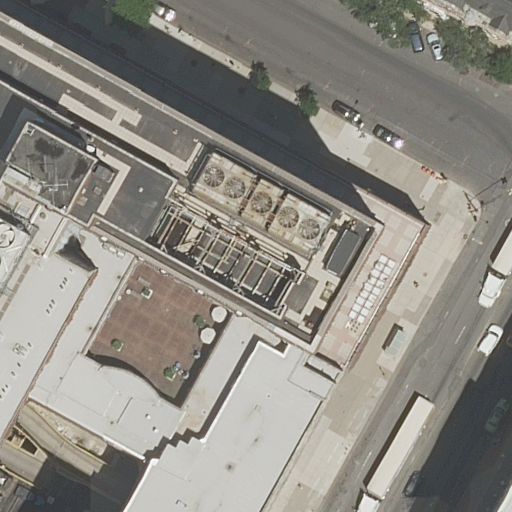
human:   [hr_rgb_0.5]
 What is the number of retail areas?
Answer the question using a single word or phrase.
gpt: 1

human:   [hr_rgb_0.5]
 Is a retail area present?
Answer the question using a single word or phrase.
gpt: yes

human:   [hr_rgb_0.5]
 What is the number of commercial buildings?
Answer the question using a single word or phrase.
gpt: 0

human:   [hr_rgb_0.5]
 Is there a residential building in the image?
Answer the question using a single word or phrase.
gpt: yes

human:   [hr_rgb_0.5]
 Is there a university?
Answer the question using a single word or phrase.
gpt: yes

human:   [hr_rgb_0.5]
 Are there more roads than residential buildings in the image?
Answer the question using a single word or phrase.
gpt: no

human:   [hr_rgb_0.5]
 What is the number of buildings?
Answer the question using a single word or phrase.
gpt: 5

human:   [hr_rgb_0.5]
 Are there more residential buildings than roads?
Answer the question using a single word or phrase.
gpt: yes

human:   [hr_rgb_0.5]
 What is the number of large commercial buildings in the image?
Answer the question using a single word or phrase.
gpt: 0

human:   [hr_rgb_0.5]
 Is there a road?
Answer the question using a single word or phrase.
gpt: yes

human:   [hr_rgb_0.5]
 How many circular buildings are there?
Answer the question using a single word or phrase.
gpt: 0

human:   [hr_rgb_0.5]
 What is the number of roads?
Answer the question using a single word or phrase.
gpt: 3

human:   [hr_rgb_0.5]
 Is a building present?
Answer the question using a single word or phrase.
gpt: yes

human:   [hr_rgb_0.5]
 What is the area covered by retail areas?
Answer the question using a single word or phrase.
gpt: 5m2

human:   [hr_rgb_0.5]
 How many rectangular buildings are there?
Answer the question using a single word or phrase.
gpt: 3

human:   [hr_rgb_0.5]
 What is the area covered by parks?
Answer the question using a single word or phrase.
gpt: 499m2

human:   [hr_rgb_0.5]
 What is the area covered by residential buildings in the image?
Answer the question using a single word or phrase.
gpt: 5615m2

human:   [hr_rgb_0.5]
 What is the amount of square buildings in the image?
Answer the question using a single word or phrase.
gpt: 0

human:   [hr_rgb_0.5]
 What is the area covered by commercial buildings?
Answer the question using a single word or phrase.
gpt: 0m2

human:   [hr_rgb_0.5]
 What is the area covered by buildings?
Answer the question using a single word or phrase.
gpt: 5615m2

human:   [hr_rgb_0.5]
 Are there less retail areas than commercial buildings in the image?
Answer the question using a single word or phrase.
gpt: no

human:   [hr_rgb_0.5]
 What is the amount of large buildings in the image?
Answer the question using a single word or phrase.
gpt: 3

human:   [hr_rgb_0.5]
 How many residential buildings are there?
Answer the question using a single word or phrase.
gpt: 5

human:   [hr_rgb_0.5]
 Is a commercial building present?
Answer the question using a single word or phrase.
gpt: no

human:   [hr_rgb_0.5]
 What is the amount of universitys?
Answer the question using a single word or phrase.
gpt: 3

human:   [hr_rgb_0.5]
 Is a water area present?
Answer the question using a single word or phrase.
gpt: no

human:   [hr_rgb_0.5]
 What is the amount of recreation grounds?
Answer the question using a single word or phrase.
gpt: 1

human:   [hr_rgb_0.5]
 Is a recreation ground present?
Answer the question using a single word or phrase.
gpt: yes

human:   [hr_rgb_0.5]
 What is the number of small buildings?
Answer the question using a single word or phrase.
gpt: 2

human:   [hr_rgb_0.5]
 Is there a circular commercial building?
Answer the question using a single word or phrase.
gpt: no

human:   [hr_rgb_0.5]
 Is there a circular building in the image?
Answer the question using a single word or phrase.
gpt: no

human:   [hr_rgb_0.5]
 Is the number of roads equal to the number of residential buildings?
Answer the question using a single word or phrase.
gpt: no

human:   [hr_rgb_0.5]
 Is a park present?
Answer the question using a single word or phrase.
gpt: yes

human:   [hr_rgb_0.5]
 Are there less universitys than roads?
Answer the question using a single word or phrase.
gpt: no

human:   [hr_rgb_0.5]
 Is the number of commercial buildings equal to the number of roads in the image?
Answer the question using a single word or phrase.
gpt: no

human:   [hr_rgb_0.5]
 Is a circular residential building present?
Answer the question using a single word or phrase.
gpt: no

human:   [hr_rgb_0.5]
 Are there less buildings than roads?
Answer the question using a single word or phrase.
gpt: no

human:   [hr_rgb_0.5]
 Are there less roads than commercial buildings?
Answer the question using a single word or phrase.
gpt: no

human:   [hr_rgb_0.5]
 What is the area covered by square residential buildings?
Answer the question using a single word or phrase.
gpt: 0m2

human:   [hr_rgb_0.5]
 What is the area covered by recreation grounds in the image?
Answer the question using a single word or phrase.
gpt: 492m2

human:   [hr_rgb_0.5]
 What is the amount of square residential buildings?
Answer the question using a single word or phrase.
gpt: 0

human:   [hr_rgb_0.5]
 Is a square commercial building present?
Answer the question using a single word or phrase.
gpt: no

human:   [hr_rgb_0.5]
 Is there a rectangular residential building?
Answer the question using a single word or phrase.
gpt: yes

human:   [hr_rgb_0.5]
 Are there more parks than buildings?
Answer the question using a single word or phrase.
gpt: no

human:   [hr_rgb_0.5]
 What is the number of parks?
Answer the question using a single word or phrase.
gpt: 1

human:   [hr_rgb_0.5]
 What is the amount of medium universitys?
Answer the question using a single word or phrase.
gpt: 0

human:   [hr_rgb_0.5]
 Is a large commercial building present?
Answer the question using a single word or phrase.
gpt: no

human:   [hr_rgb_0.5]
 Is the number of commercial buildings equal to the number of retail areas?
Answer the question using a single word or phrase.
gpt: no

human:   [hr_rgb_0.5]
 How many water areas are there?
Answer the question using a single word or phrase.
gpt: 0

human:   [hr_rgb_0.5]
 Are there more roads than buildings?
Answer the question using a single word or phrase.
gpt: no

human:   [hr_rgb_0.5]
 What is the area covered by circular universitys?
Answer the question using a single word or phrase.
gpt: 0m2

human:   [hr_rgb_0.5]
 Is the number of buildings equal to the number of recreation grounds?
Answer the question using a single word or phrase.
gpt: no

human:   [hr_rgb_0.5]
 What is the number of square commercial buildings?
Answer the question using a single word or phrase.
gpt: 0

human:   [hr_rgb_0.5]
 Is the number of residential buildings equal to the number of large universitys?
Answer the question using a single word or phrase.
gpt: no

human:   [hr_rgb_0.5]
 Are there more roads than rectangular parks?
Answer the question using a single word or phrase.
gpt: yes

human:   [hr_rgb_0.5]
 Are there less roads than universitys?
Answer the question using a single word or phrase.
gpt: no

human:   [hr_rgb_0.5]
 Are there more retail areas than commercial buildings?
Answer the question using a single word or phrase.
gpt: yes

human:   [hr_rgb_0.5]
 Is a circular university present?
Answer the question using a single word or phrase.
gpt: no

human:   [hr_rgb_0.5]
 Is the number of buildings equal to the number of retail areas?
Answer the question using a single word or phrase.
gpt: no

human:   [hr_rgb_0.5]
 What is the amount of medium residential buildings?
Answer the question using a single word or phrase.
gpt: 0

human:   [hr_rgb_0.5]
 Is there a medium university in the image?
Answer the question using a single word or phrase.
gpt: no

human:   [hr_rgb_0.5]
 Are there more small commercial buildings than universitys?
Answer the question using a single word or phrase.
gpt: no

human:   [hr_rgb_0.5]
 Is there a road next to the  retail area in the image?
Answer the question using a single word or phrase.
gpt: yes

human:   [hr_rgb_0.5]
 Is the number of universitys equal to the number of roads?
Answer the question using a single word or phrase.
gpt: yes